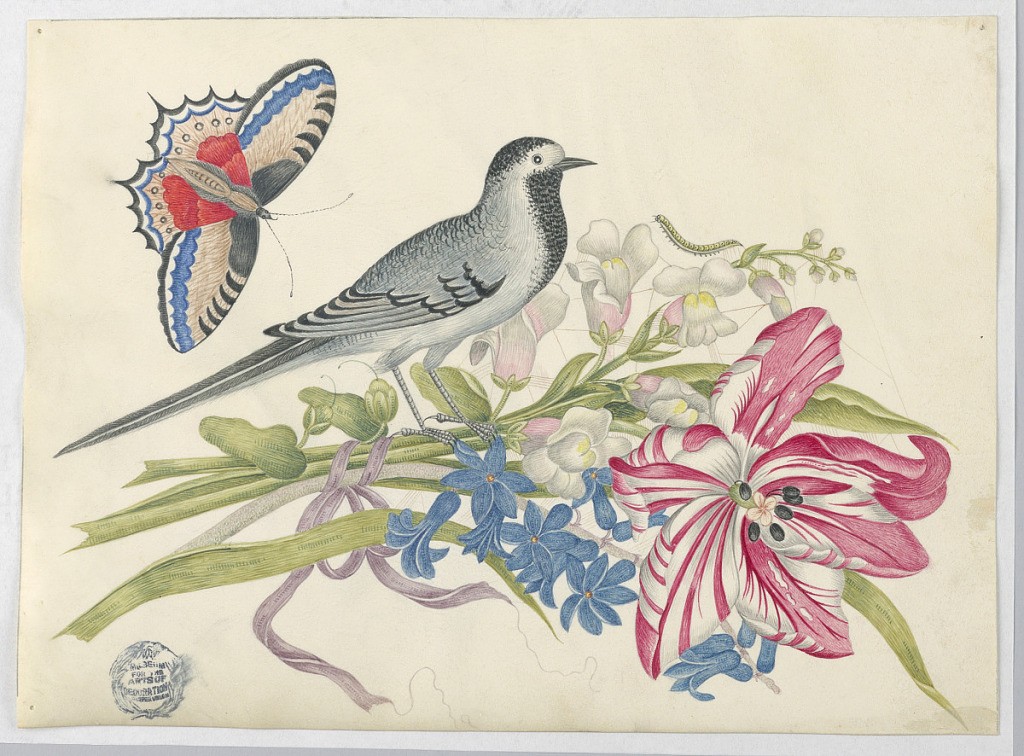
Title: Gray Bird on Branch with Tulip, Snapdragons, and Forget-Me-Nots with Butterfly
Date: ca. 1800–1830
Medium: Pen and ink, graphite on coated wove paper
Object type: Drawing
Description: Gray Bird on Branch with Tulip, Snapdragons, and Forget-Me-Nots with Butterfly